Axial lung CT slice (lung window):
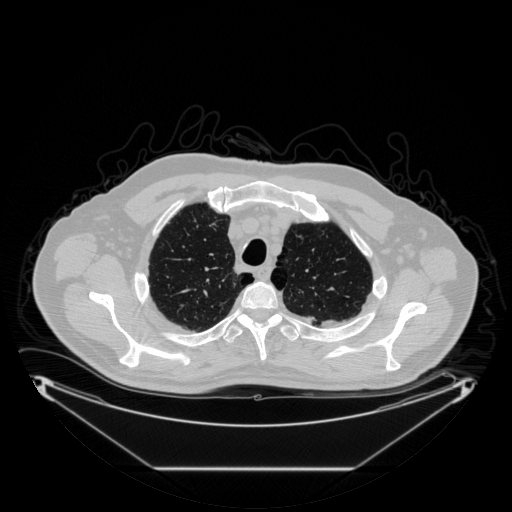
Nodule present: no